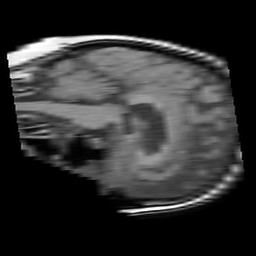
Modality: T1w
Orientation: sagittal
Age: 44
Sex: female
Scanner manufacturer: philips
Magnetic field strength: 1.5 T
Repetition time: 0.184 s
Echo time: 0.001846 s